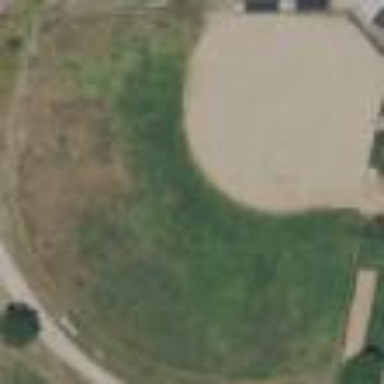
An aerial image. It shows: Baseball pitch for leisure land.